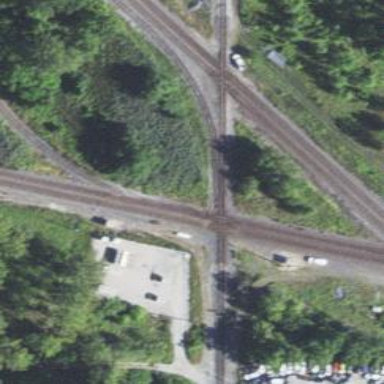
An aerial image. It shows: Railway crossing.